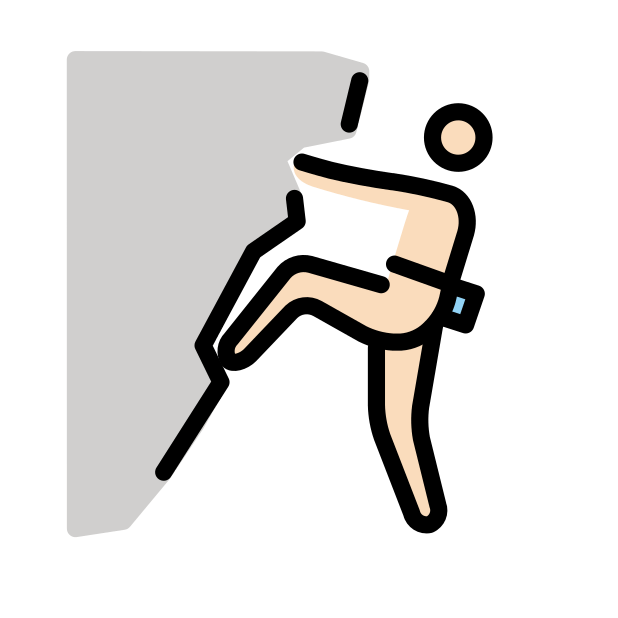
man climbing: light skin tone